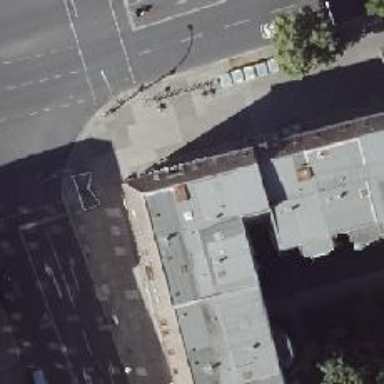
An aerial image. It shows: Bicycle rental service.